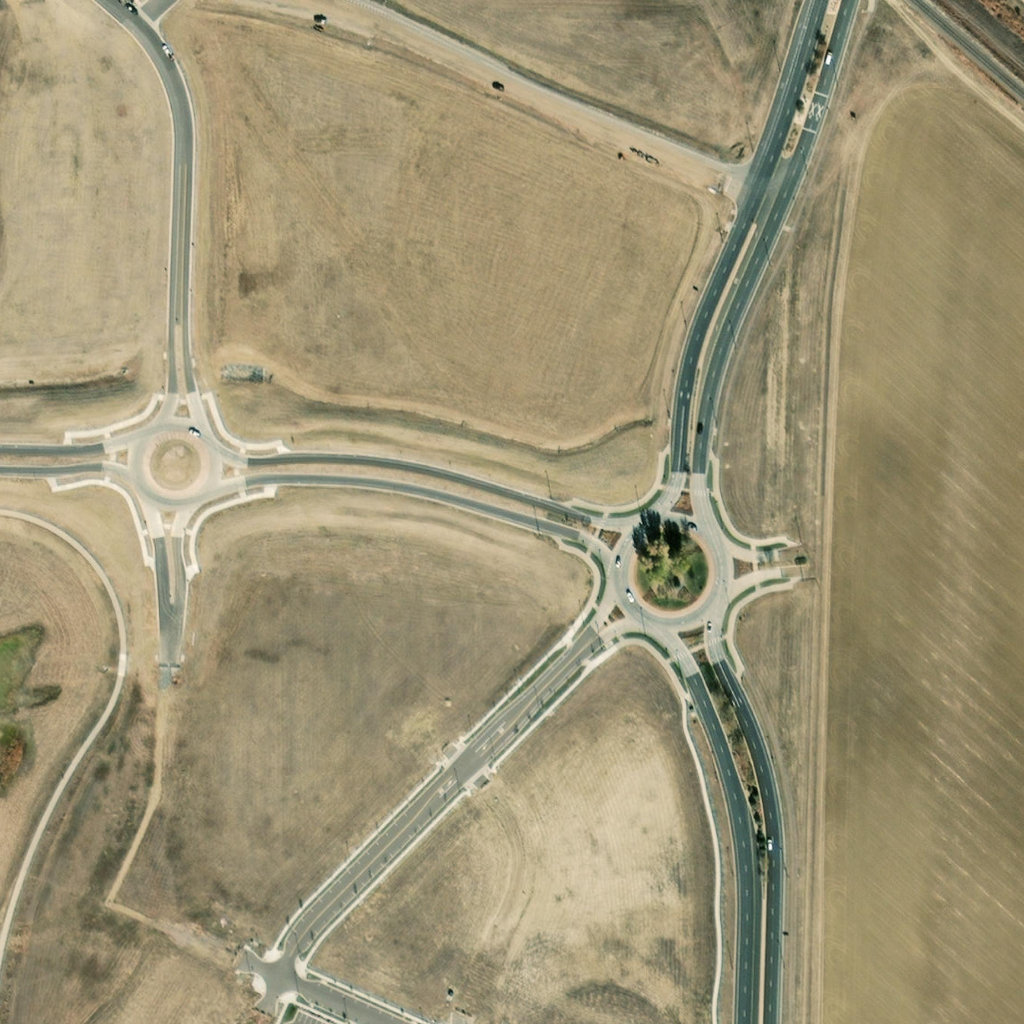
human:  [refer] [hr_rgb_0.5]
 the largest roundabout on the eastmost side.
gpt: <box>[[58, 49, 72, 62, 0]]</box>